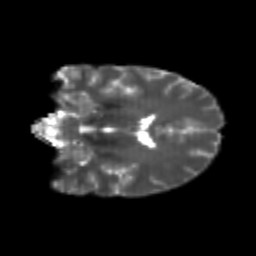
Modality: T2w
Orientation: coronal
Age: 22
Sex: female
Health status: healthy
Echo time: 0.074 s